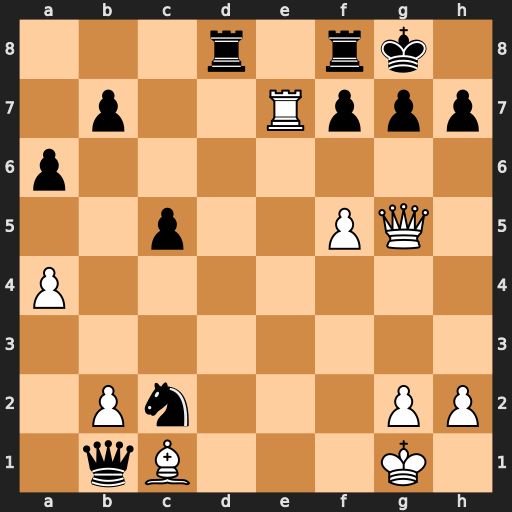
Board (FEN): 3r1rk1/1p2Rppp/p7/2p2PQ1/P7/8/1Pn3PP/1qB3K1
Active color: w
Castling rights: -
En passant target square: -
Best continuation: f6 g6 Qh6 Qxc1+ Qxc1